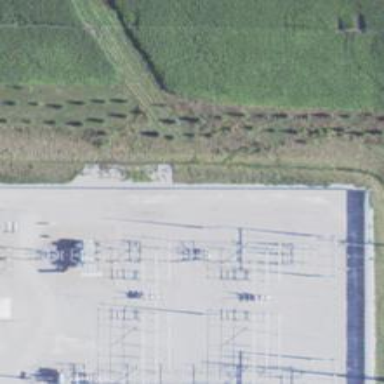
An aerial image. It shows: Switch for power supply.